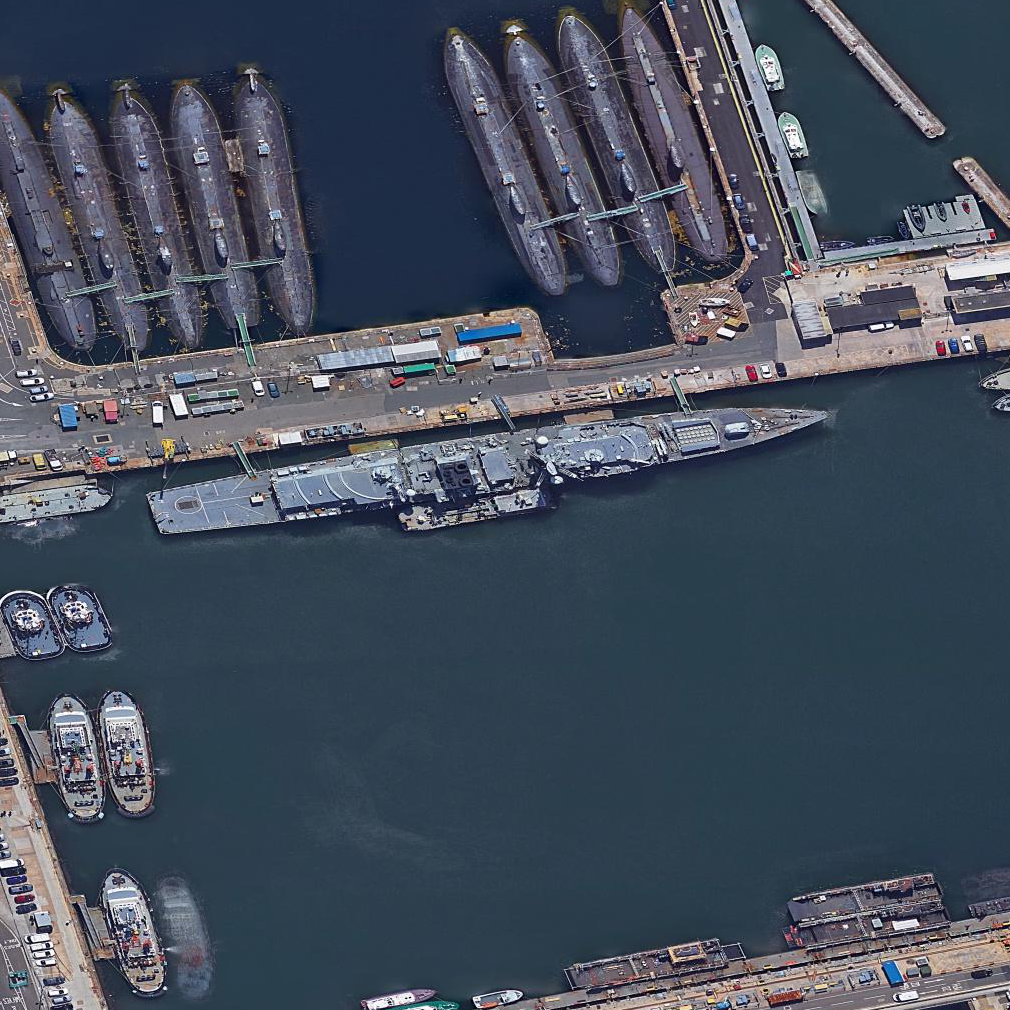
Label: cruiser